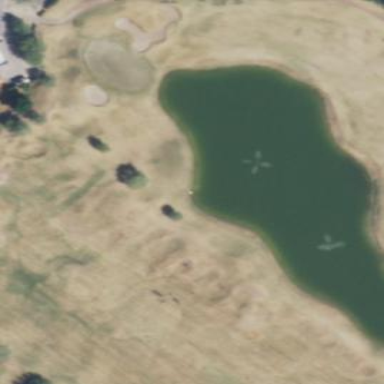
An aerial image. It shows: Rough golf area with grass surface.